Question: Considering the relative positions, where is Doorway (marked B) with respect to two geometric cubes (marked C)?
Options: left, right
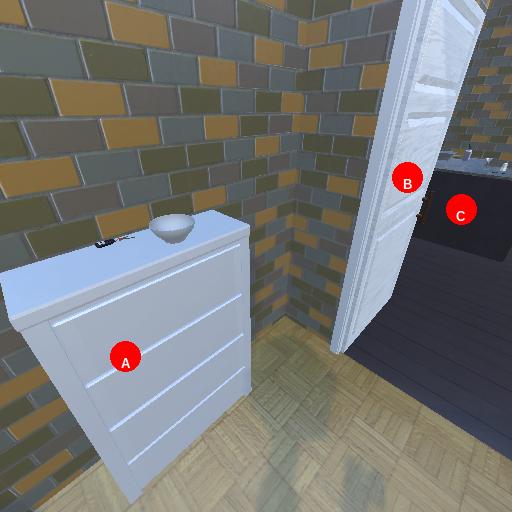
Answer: left